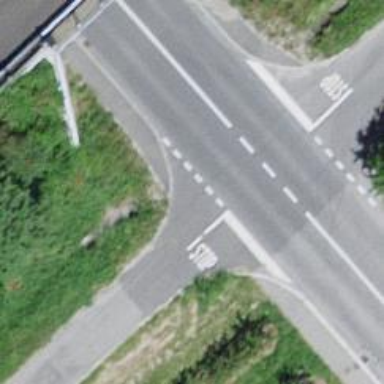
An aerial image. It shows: Road with stop sign.